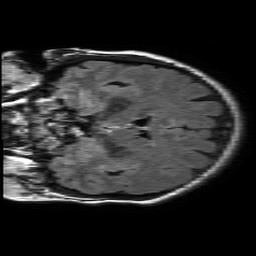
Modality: FLAIR
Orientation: coronal
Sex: female
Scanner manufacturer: philips
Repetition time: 11 s
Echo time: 0.125 s